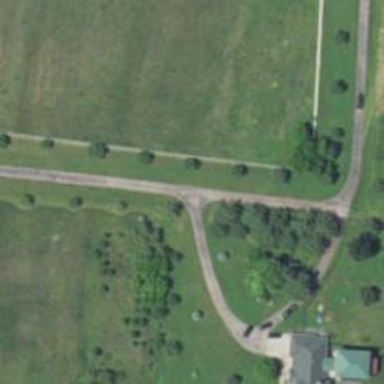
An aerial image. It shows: Driveway leading to service road.